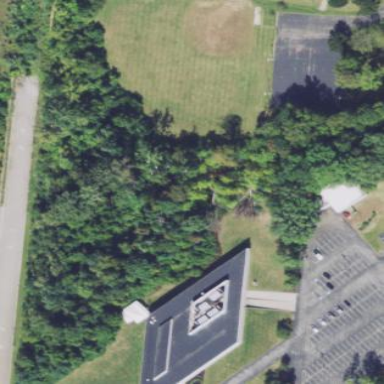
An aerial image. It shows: Office building.